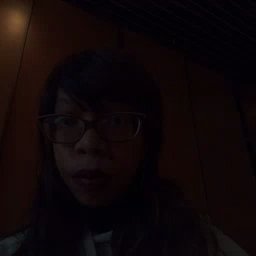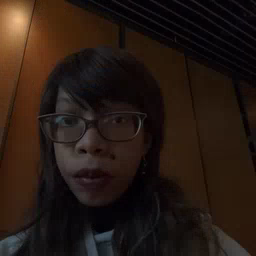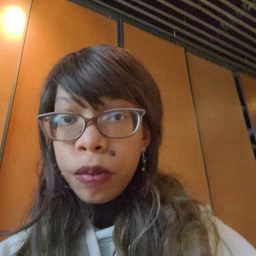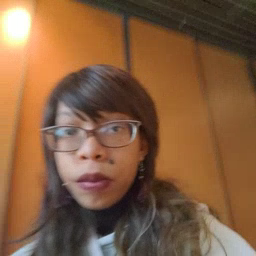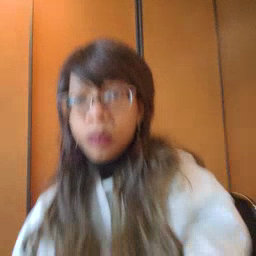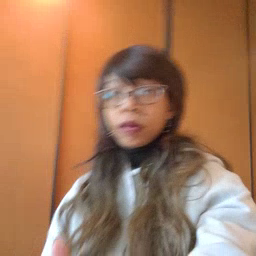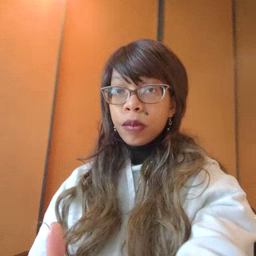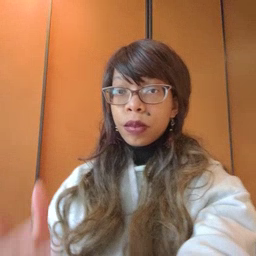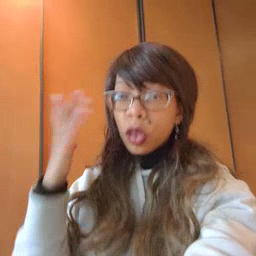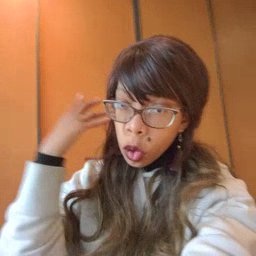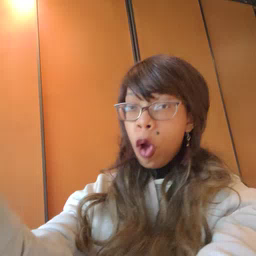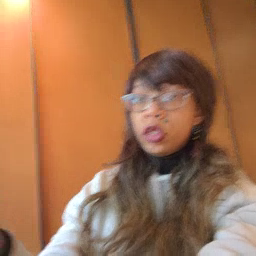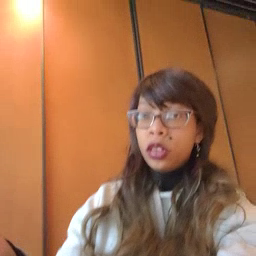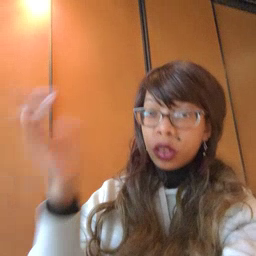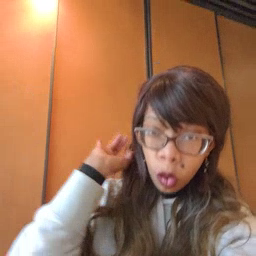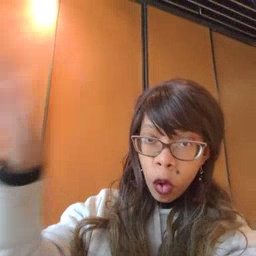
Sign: go